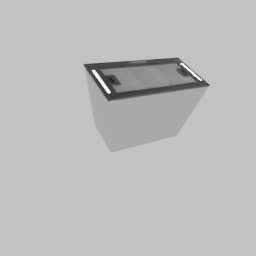
Label: appliances